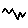
Label: zigzag